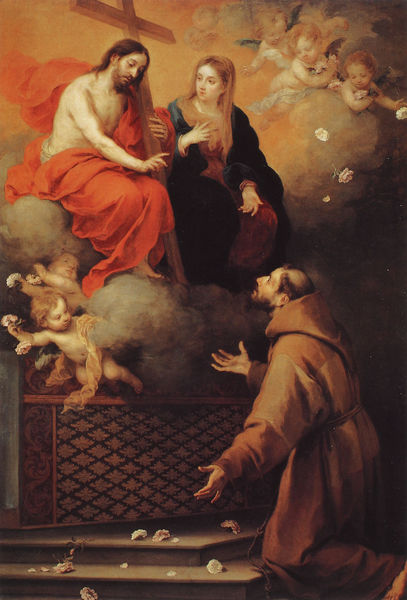
Titel: Die Vision des hl. Franziskus bei Porziuncola
Künstler: Bartolomé Esteban Murillo
Institution: Madrid, Museo del Prado
Schlagwörter: gemälde, hand, himmel, mann, nackt, umhang, wolken, blume, blumen, frau, geste, licht, blüten, rosen, rot, tuch, wolke, tod, hände, gewand, kutte, kind, kinder, engel, putte, putto, spanien, treppe, ornamente, stufen, knie, kreuz, knien, altar, christus, jesus, tos, kniend, vision, priester, segen, segnung, mönch, heiliger, putten, maria, madonna, anbetung, gekreuzigt, heiland, petrus, auferstehung, erhöht, rat, apostel, vergebung, jesuit, murillo, jeus, jesus maria, zugengel